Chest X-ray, PA view. Patient: 49 years old, sex F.
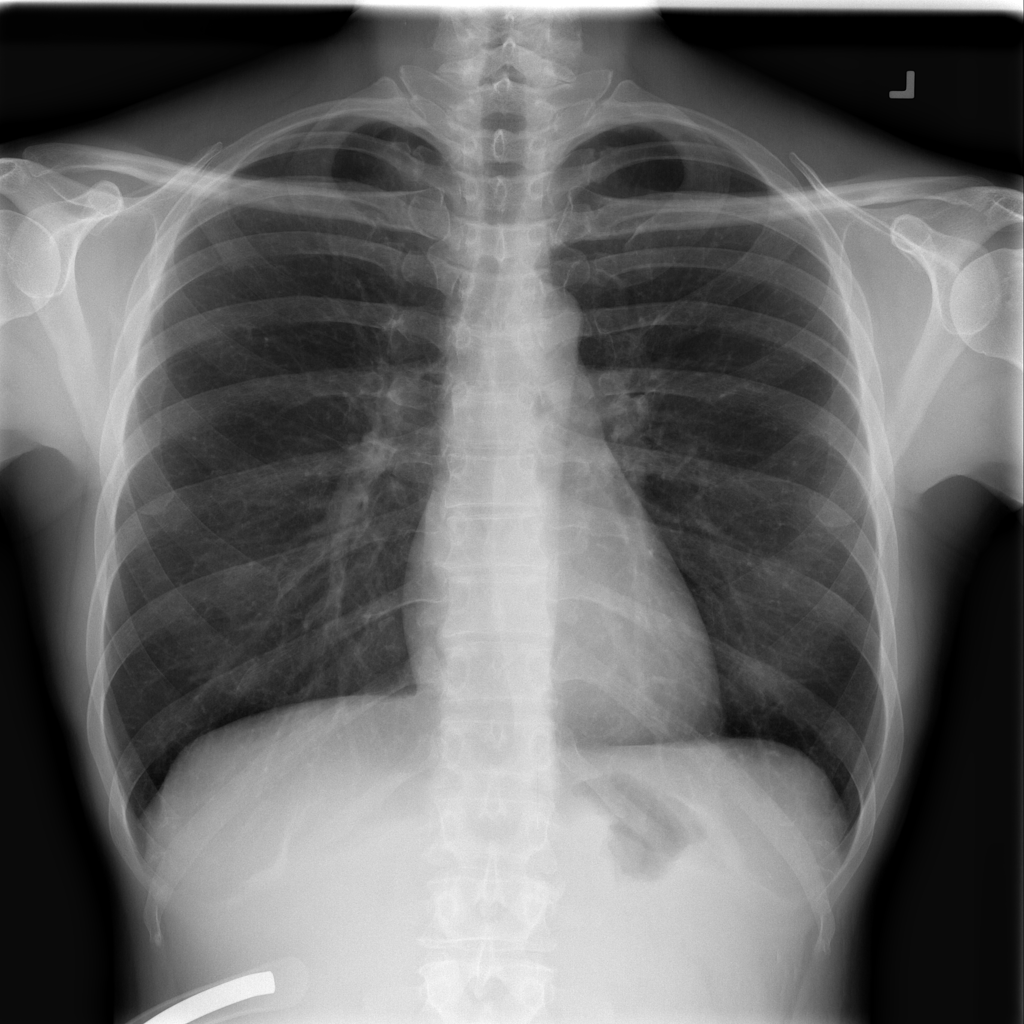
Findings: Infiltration